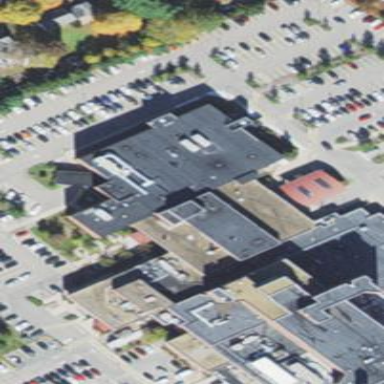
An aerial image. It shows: Hospital building.